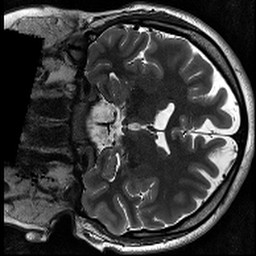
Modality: T2w
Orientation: coronal